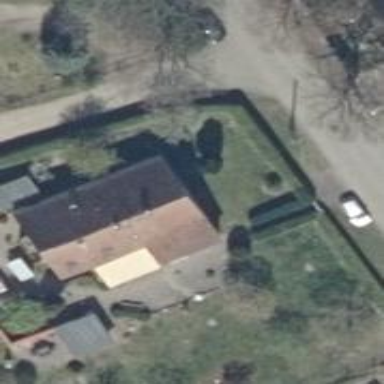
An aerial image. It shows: House with flat red roof.